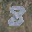
Label: 8